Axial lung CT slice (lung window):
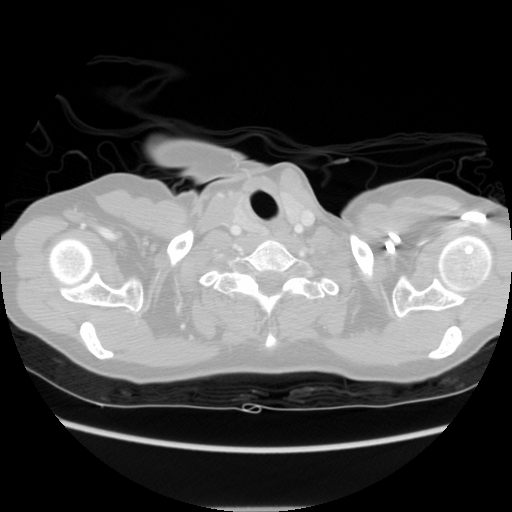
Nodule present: no